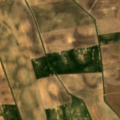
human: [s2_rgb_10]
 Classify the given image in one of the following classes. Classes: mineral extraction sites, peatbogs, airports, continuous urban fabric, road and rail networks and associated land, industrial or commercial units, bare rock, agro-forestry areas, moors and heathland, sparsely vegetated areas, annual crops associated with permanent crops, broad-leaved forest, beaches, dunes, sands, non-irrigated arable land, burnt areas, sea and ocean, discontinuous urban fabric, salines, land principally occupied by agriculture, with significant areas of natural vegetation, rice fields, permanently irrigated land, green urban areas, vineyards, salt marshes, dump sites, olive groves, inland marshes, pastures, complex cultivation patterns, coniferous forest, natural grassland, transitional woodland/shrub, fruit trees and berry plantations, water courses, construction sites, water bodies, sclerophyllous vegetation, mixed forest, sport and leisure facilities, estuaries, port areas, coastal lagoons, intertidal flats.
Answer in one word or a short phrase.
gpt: non-irrigated arable land